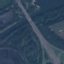
Land use / land cover: Highway